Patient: sex M, age 45
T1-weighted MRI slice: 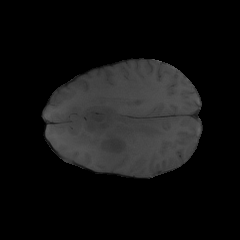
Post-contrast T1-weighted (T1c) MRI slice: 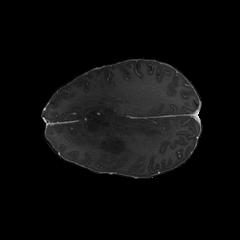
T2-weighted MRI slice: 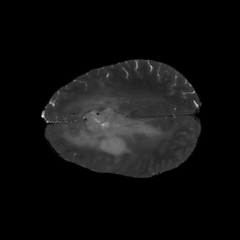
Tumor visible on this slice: yes
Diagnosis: Astrocytoma, IDH-mutant
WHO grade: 3